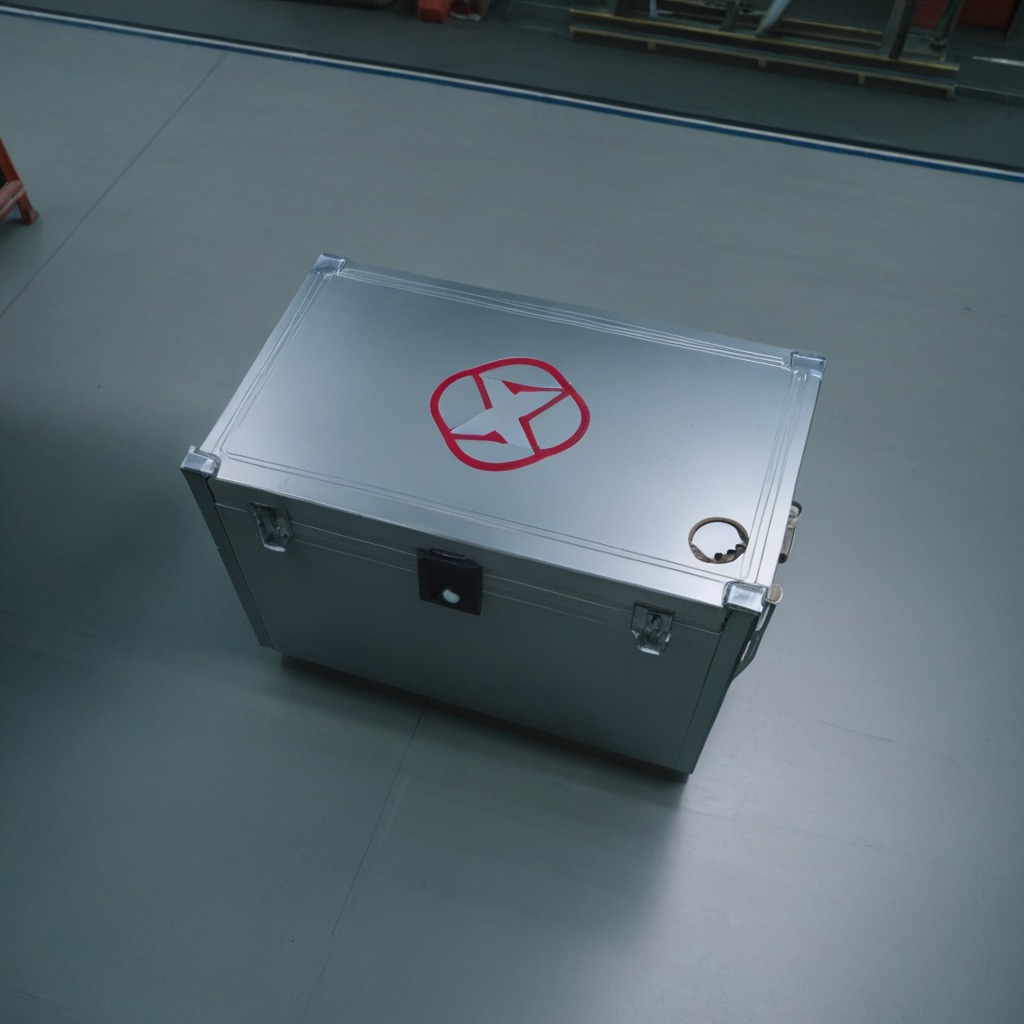
A flat metal washer lies on the toolbox surface in the airplane hangar workshop 8K.